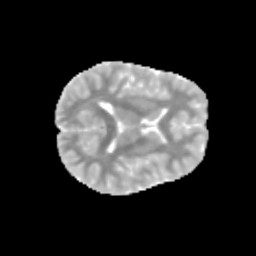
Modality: MD
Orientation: axial
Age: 9
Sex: male
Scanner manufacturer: siemens
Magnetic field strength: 3 T
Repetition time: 3.8 s
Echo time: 0.07 s